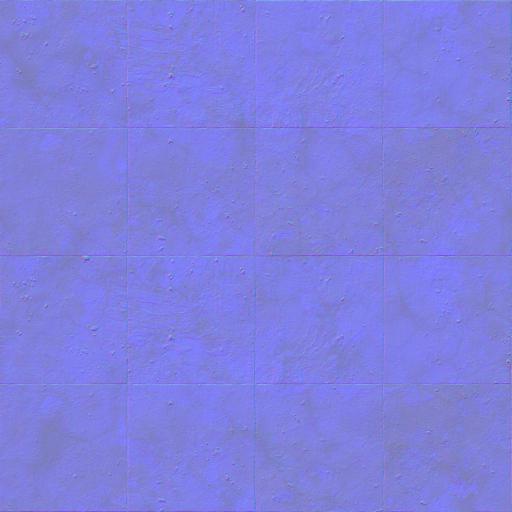
bunker concrete gray green tiled tiles